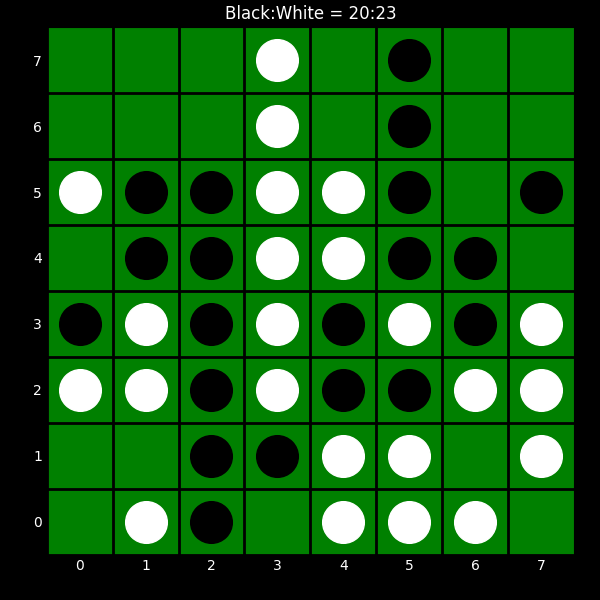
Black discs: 20
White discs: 23